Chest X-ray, AP view. Patient: 44 years old, sex F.
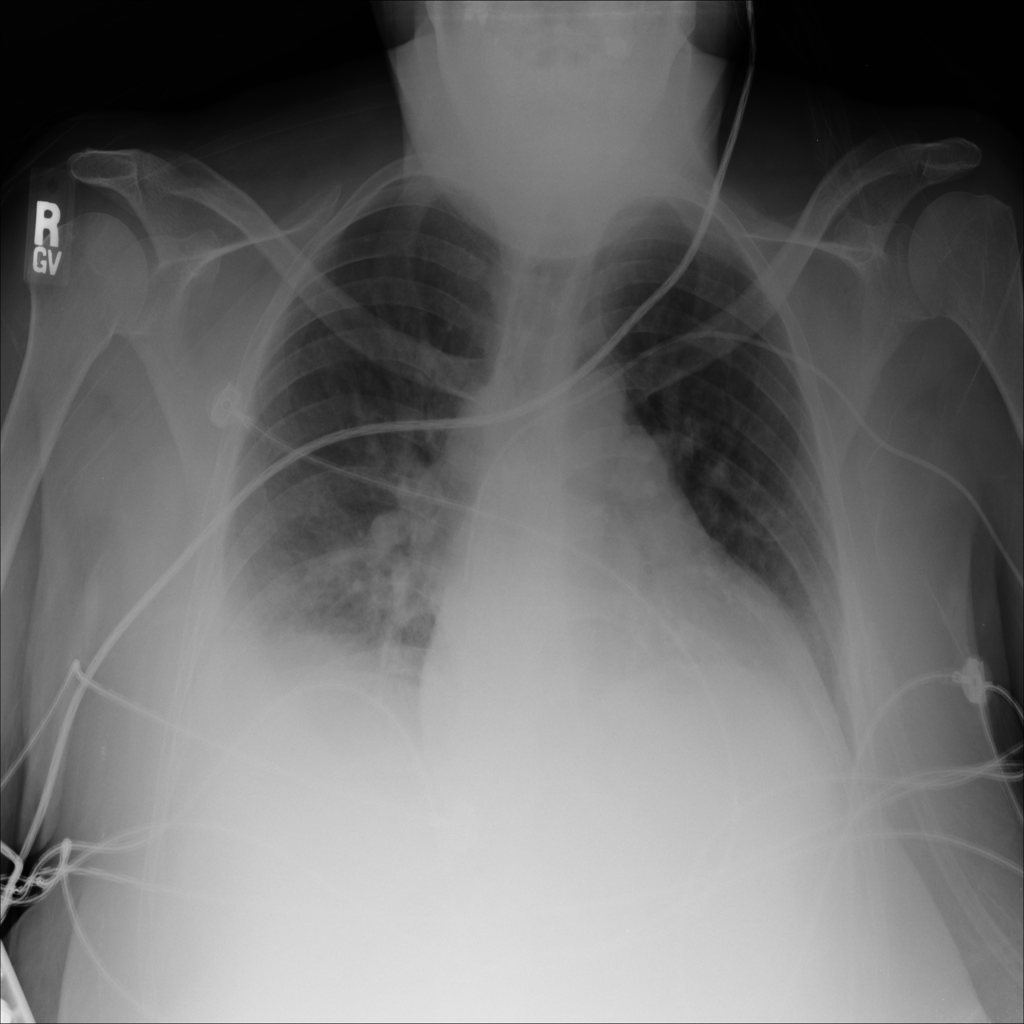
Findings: Cardiomegaly, Effusion